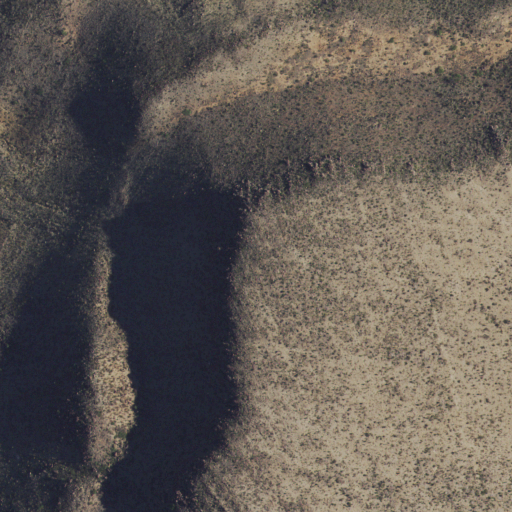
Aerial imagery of mountain in New Mexico named Black Mountain containing only shrub